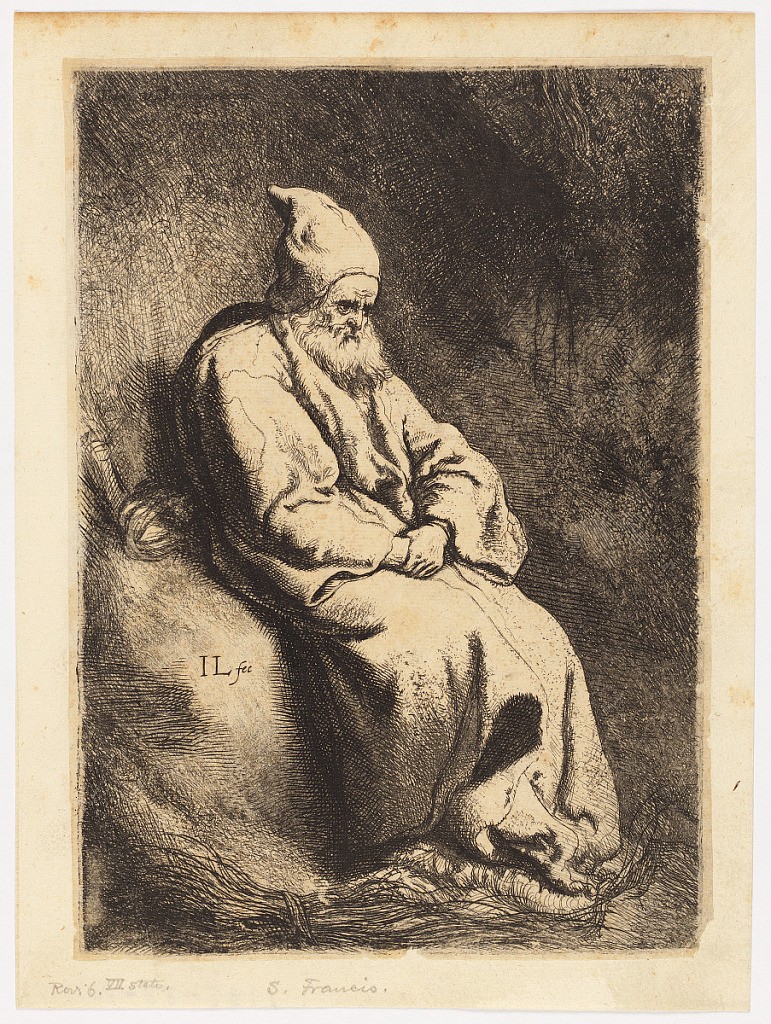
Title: The Hermit
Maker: Jan Lievens, Dutch, 1607-1674
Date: mid- 17th century
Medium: Etching on paper
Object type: Print
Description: A robed figure seated in a darkened space, seen in 3/4 view, hands in lap.